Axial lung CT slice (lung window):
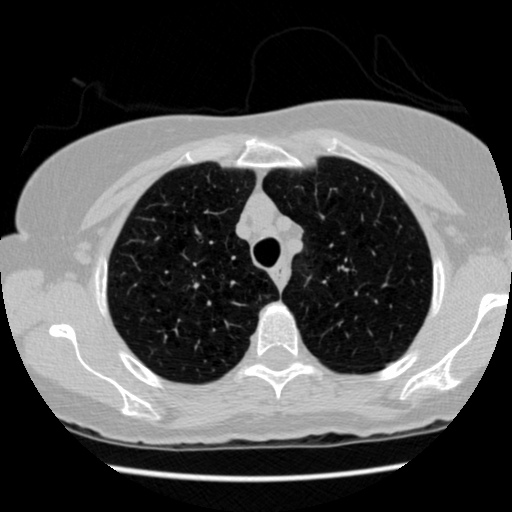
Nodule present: no